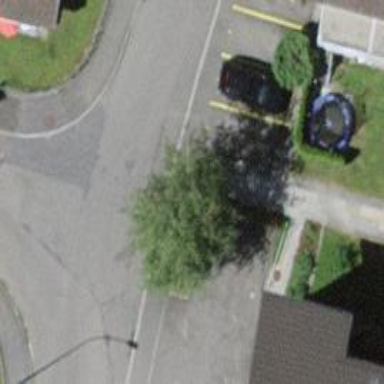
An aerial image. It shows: Kerb barrier.